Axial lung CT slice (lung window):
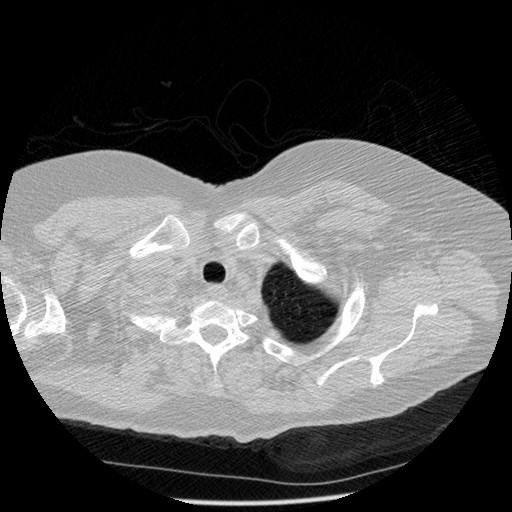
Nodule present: no